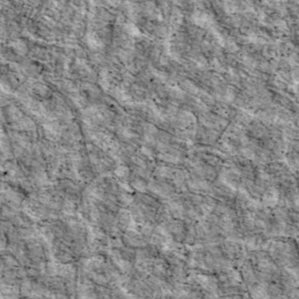
Label: non_frost